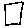
Label: square